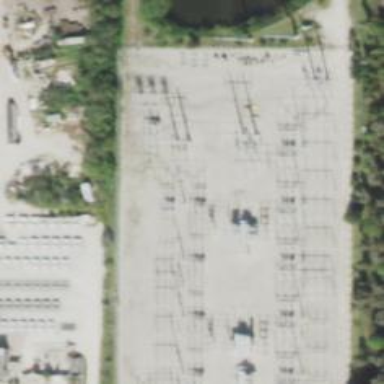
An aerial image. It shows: Switch for power supply.